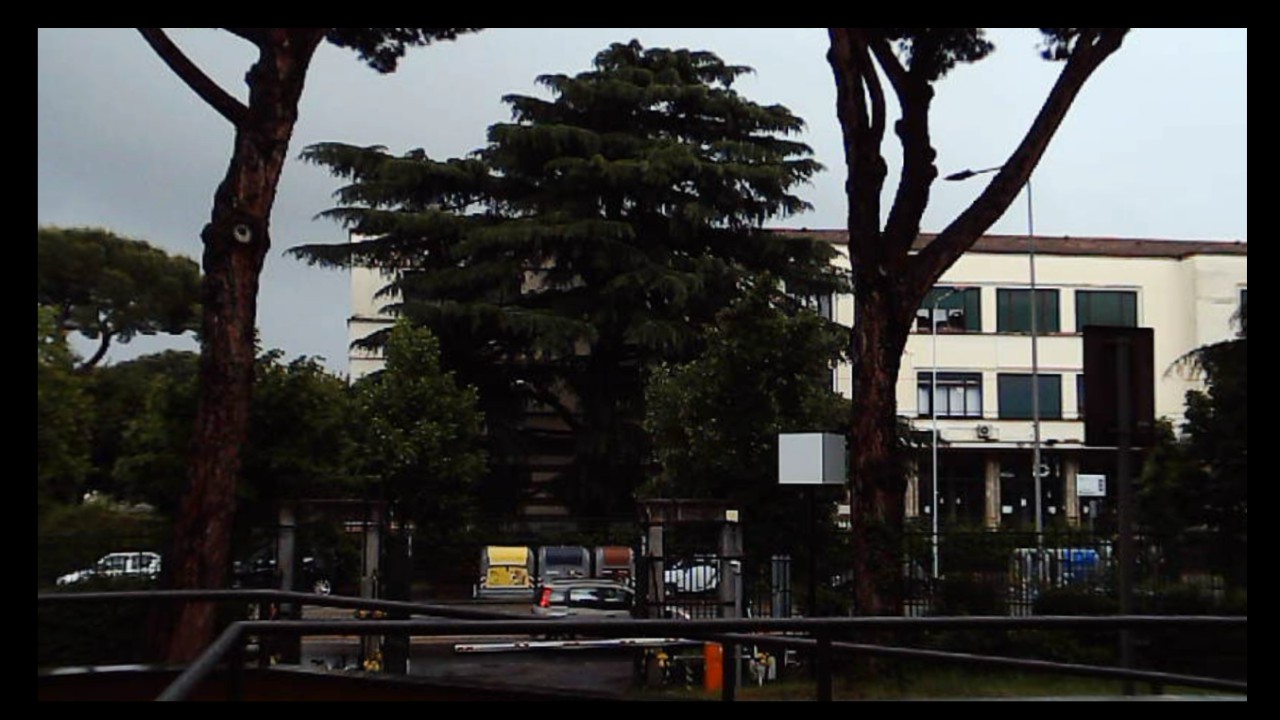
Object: DarwinFPV cineape20